Question: I am using interleaved 'VBO' to display geometry using Python and PyOpenGL. The VBO consists of vertices, normals and colors:
'''
[vx1, vy1, vz1, nx1, ny1, nz1, R1, G1, B1, vx2...]
'''
Drawing is made with the code:
'''
glEnableClientState(GL_VERTEX_ARRAY)
glEnableClientState(GL_NORMAL_ARRAY)
glEnableClientState(GL_COLOR_ARRAY)
glBindBuffer(GL_ELEMENT_ARRAY_BUFFER, self.vbo_id)
v_pointer = None
n_pointer = ctypes.c_void_p(12)
c_pointer = ctypes.c_void_p(24)
v_stride = 24
n_stride = 24
c_stride = 24
glVertexPointer(3,
GL_FLOAT,
v_stride,
v_pointer)
glNormalPointer(GL_FLOAT,
n_stride,
n_pointer)
glColorPointer(3,
GL_FLOAT,
c_stride,
c_pointer)
glDrawArrays(GL_TRIANGLES, #POINTS
0,
self.len_)
glBindBuffer(GL_ELEMENT_ARRAY_BUFFER, 0) # reset
glDisableClientState(GL_COLOR_ARRAY)
glDisableClientState(GL_NORMAL_ARRAY)
glDisableClientState(GL_VERTEX_ARRAY)
'''
The displayed geometry should be a simple cube but all I get is randomly oriented triangles (see figure). I was reading about the 'glVertexPointer()' problems in PyOpenGL <URL>' but I am not really sure how to implement it. Can someone point out what am I doing wrong or missing here? Or how can I fix this?
Based on the <URL> in 'VBO' array. Or not?

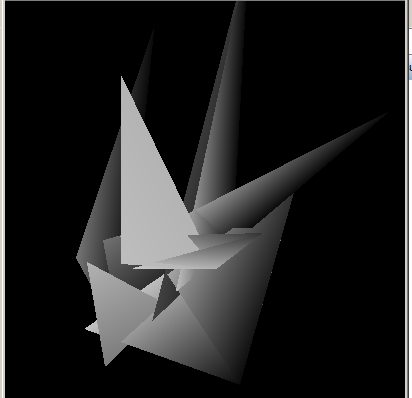
Answer: I have solved the problem about normals. The code is:
'''
v_pointer = ctypes.c_void_p(0) # or None
n_pointer = ctypes.c_void_p(12)
c_pointer = ctypes.c_void_p(24)
v_stride = 36
n_stride = 36
c_stride = 36
'''
But I still have problems with colors as the model is not colorful? :) Any ideas are much appreciated.